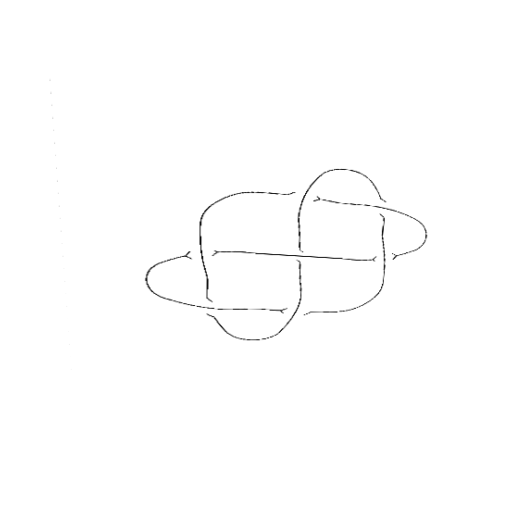
Crossing number: 7